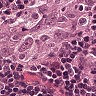
Metastatic tissue present: yes